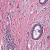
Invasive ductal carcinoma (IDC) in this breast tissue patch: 0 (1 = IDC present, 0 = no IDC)